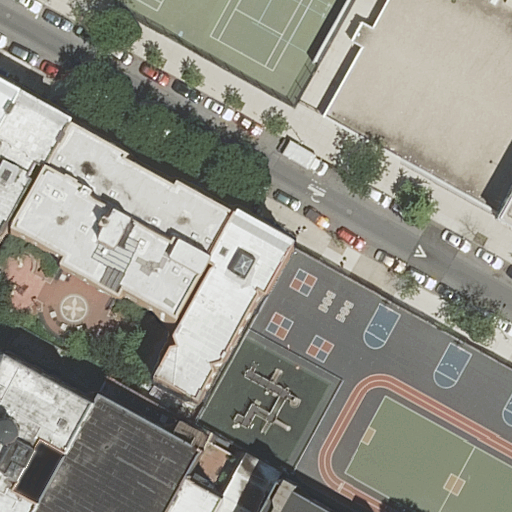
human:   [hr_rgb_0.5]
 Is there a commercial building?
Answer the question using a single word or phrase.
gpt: no

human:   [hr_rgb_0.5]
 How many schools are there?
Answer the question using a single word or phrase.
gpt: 1

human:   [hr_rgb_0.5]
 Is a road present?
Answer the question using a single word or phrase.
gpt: yes

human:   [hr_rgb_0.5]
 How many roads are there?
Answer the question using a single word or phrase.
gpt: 1

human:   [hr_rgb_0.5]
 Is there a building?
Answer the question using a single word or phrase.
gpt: yes

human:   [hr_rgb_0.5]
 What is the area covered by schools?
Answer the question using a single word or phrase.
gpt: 225m2

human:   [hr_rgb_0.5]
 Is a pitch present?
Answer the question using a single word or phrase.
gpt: yes

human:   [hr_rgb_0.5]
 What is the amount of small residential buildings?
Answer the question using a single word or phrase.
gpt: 2

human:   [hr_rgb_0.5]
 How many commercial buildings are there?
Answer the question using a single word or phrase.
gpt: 0

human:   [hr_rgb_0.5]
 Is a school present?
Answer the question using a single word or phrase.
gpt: yes

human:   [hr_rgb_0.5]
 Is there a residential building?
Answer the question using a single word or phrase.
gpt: yes

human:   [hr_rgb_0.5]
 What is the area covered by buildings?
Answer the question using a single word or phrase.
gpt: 3744m2

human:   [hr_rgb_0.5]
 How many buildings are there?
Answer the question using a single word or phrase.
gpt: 10

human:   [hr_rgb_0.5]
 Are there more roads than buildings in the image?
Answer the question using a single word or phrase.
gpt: no

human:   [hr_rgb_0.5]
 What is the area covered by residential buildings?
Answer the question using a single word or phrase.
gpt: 3518m2

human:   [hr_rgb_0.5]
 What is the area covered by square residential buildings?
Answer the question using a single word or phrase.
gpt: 0m2

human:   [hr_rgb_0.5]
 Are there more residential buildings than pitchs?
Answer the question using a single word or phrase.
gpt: yes

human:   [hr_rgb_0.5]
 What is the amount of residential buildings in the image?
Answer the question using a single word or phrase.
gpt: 9

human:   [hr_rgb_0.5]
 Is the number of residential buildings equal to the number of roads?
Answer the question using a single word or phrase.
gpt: no

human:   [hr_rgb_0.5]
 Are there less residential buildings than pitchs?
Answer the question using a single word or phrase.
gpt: no

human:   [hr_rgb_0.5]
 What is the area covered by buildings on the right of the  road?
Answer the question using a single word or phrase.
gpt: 225m2

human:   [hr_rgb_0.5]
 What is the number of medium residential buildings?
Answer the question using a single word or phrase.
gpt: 5

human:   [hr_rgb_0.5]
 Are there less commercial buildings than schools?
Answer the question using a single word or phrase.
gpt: yes

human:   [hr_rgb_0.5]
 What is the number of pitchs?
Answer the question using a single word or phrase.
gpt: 1

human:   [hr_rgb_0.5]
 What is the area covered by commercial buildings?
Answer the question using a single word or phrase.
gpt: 0m2

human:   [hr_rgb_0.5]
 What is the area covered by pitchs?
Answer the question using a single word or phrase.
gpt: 7m2

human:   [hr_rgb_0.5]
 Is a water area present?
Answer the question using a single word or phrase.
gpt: no

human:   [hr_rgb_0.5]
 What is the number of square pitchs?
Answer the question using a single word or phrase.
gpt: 0

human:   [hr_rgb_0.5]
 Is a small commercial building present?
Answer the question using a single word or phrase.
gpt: no

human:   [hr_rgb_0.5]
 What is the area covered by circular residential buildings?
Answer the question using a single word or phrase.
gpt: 0m2

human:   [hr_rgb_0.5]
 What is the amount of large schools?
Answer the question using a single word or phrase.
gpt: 0

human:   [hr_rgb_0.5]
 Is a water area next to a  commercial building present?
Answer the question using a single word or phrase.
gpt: no

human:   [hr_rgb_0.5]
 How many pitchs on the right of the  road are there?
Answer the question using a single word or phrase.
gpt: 0

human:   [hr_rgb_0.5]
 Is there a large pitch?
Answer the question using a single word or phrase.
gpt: no

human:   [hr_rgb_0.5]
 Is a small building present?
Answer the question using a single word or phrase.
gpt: yes

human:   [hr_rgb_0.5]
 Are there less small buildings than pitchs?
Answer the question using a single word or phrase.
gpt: no

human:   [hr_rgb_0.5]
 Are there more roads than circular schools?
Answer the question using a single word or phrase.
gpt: yes

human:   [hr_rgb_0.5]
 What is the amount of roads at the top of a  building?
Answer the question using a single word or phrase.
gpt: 1

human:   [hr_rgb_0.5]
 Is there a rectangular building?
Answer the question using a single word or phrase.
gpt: yes

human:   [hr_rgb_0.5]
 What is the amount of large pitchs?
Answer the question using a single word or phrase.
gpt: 0

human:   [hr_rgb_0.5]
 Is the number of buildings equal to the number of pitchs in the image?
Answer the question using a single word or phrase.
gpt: no

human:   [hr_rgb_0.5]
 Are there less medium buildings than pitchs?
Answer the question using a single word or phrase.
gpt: no

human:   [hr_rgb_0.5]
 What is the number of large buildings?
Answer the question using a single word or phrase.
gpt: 2

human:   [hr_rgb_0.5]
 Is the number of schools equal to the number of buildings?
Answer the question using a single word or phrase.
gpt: no

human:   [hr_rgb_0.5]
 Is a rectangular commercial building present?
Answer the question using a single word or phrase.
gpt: no

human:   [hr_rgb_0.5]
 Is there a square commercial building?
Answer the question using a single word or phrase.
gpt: no

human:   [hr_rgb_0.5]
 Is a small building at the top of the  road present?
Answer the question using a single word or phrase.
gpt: yes

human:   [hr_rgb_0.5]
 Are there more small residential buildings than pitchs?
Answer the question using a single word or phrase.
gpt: yes

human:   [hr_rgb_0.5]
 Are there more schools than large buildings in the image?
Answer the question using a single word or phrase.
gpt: no

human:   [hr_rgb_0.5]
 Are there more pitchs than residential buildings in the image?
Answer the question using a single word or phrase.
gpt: no

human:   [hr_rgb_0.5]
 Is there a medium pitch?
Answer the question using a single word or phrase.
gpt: no

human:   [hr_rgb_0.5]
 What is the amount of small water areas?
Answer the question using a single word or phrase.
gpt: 0

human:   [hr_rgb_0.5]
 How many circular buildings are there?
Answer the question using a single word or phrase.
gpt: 0

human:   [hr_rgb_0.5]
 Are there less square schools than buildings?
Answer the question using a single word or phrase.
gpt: yes

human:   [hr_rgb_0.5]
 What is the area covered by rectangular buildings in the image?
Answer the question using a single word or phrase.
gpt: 673m2

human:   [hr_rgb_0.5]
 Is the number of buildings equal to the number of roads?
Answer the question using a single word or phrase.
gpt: no

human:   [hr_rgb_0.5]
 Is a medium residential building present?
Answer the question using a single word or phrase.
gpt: yes

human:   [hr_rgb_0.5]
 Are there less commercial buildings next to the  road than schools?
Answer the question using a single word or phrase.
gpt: yes

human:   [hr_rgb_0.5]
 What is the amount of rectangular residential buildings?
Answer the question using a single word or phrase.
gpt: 4

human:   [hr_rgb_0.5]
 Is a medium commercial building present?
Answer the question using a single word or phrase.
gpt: no

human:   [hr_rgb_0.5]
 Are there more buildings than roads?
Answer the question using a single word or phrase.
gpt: yes

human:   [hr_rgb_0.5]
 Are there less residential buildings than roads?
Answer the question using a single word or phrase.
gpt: no

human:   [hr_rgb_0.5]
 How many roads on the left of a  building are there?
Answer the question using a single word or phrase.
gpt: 0

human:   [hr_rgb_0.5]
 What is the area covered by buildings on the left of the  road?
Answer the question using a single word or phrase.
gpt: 1742m2